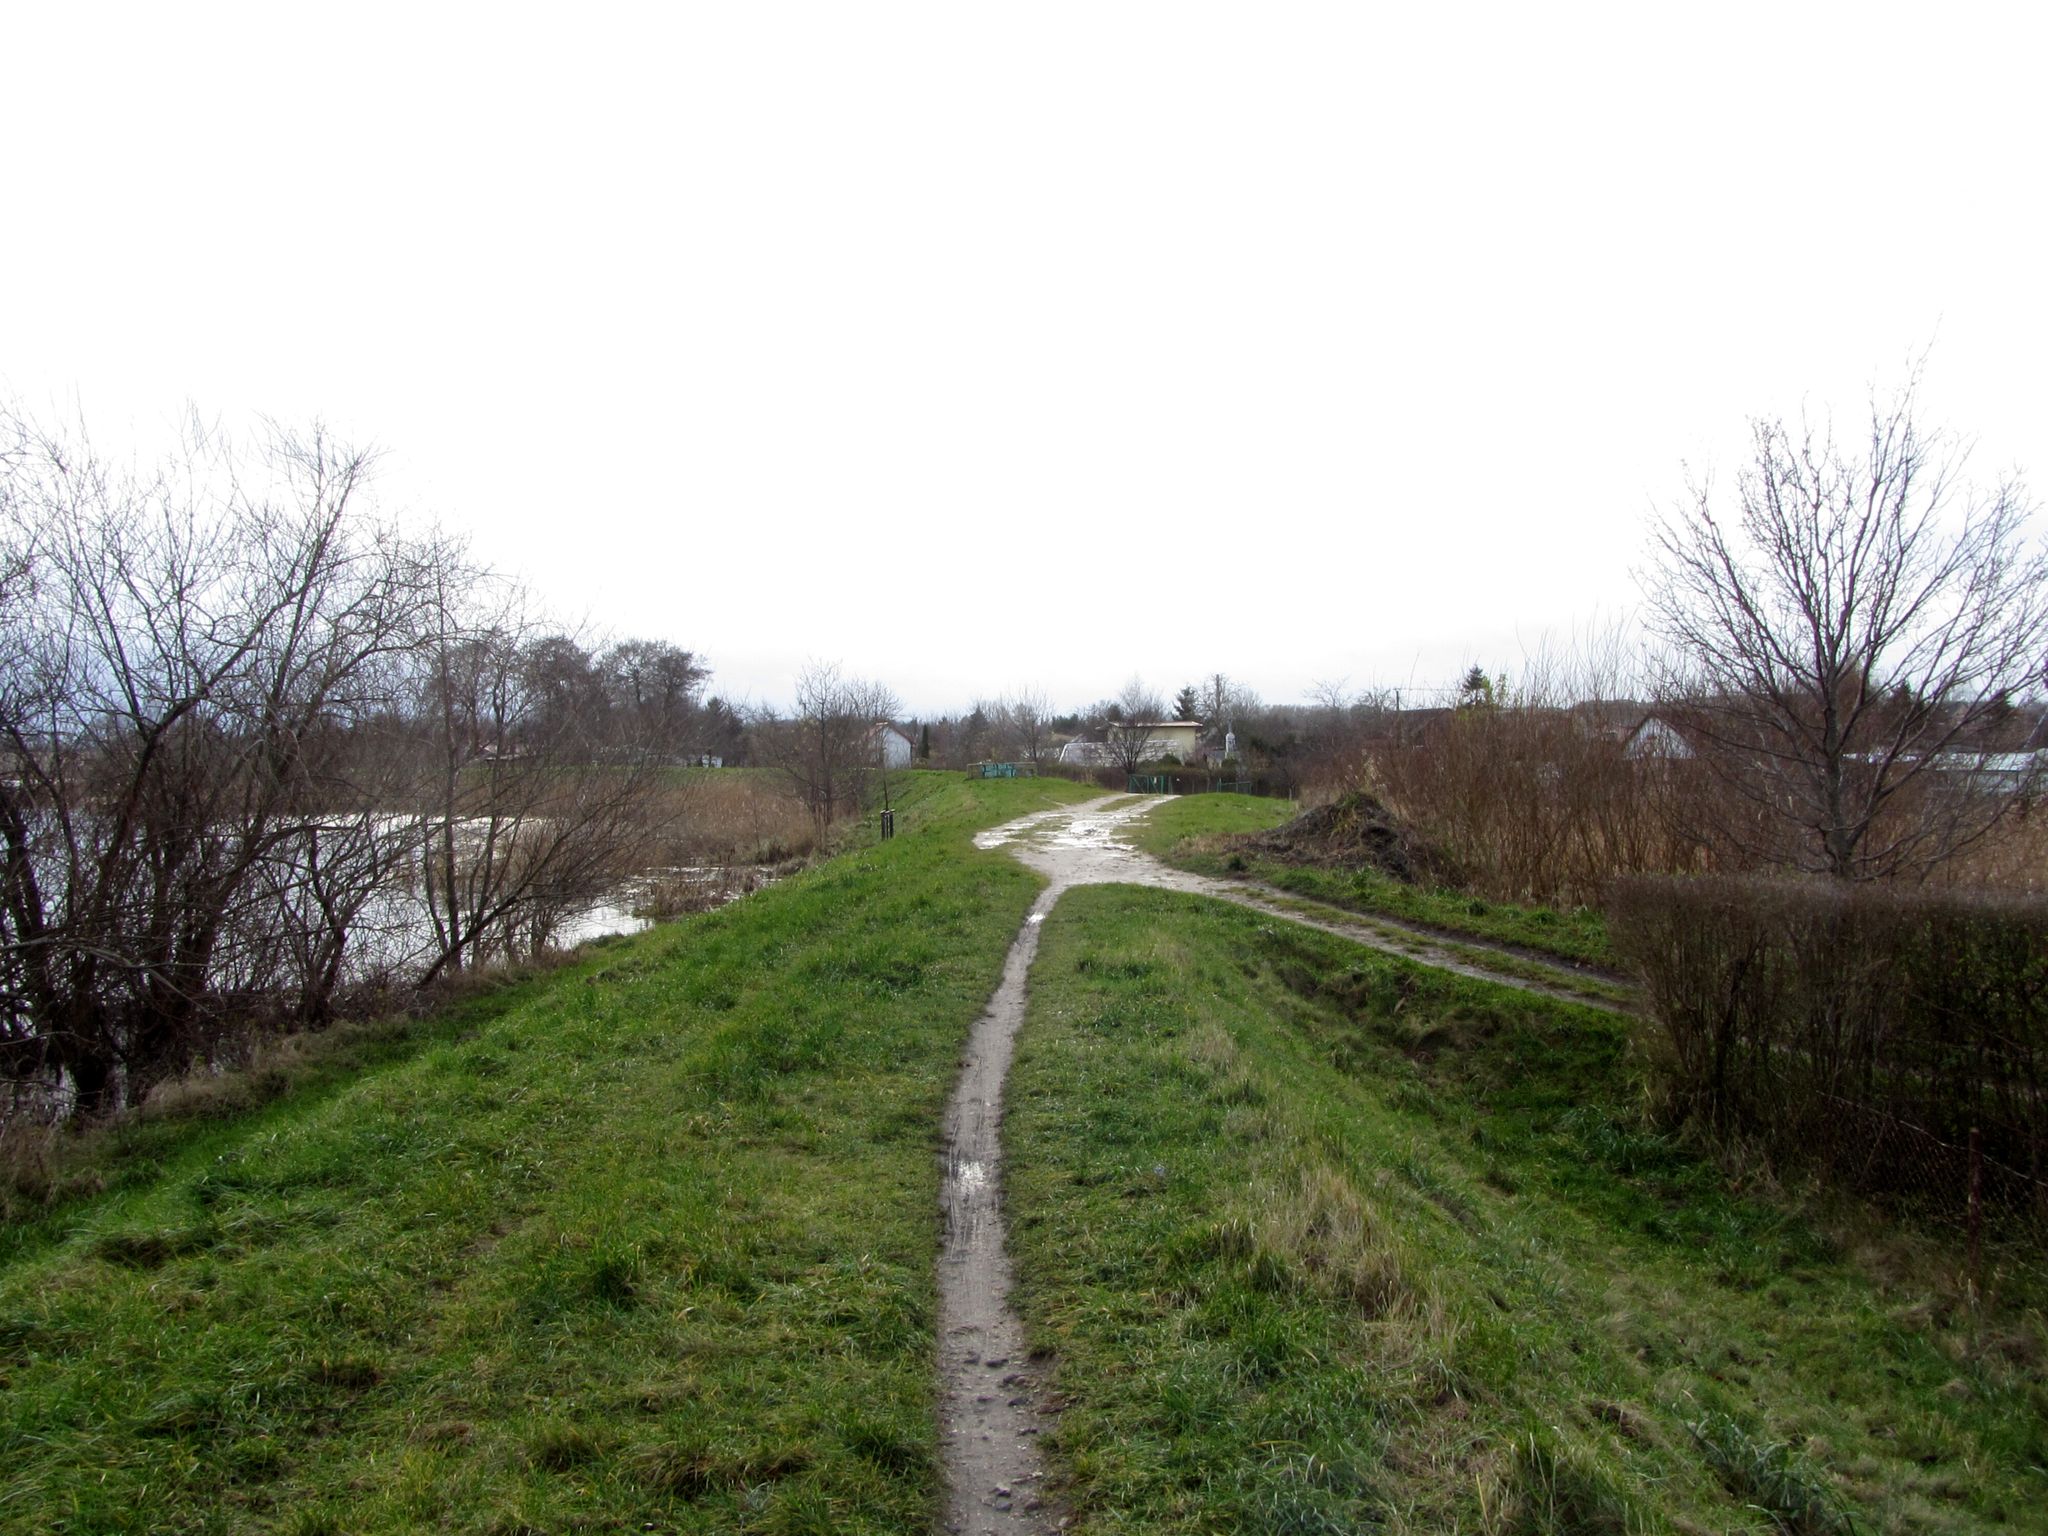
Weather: cloudy
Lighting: day
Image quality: slightly poor
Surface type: walking surface
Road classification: track, path
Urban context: dense urban cluster
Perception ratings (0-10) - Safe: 3.44, Lively: 2.17, Beautiful: 8.71, Boring: 6.51, Depressing: 3.33, Wealthy: 3.23